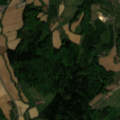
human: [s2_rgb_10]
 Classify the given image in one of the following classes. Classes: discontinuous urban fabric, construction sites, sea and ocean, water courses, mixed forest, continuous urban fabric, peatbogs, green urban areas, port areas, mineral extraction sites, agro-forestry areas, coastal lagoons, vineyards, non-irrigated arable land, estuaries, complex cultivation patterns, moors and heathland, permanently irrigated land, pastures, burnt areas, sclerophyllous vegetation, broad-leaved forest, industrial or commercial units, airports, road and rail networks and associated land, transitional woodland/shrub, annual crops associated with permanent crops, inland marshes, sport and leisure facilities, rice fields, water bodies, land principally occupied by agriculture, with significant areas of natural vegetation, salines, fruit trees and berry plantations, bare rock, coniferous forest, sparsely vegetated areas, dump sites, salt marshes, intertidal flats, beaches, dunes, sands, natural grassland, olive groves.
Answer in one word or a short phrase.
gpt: discontinuous urban fabric, complex cultivation patterns, broad-leaved forest, mixed forest